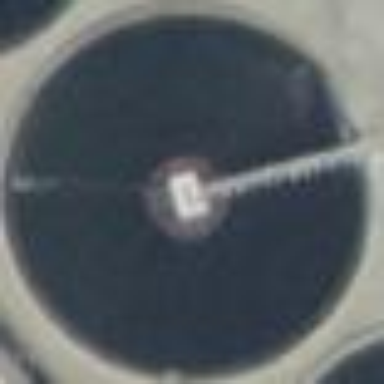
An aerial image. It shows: Body of wastewater.